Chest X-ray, PA view. Patient: 32 years old, sex M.
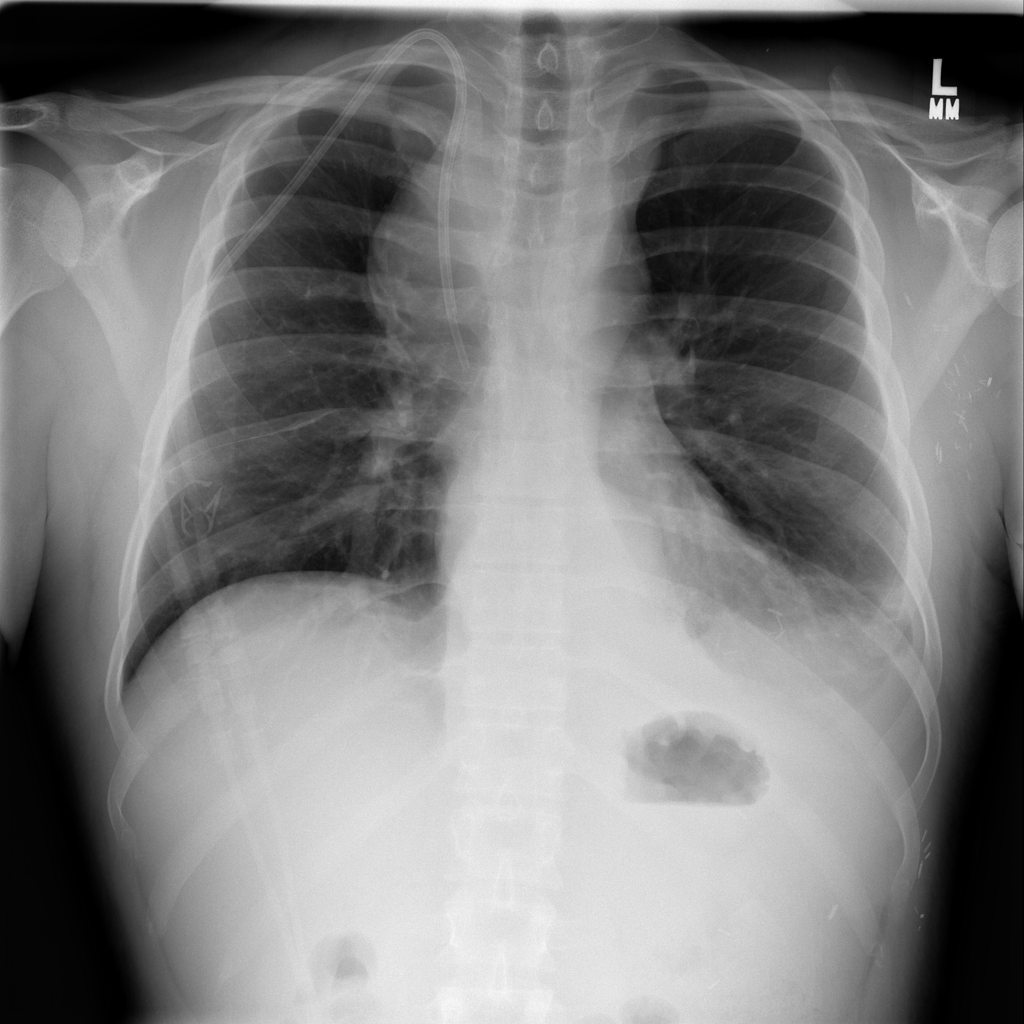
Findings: Effusion, Infiltration